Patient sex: M
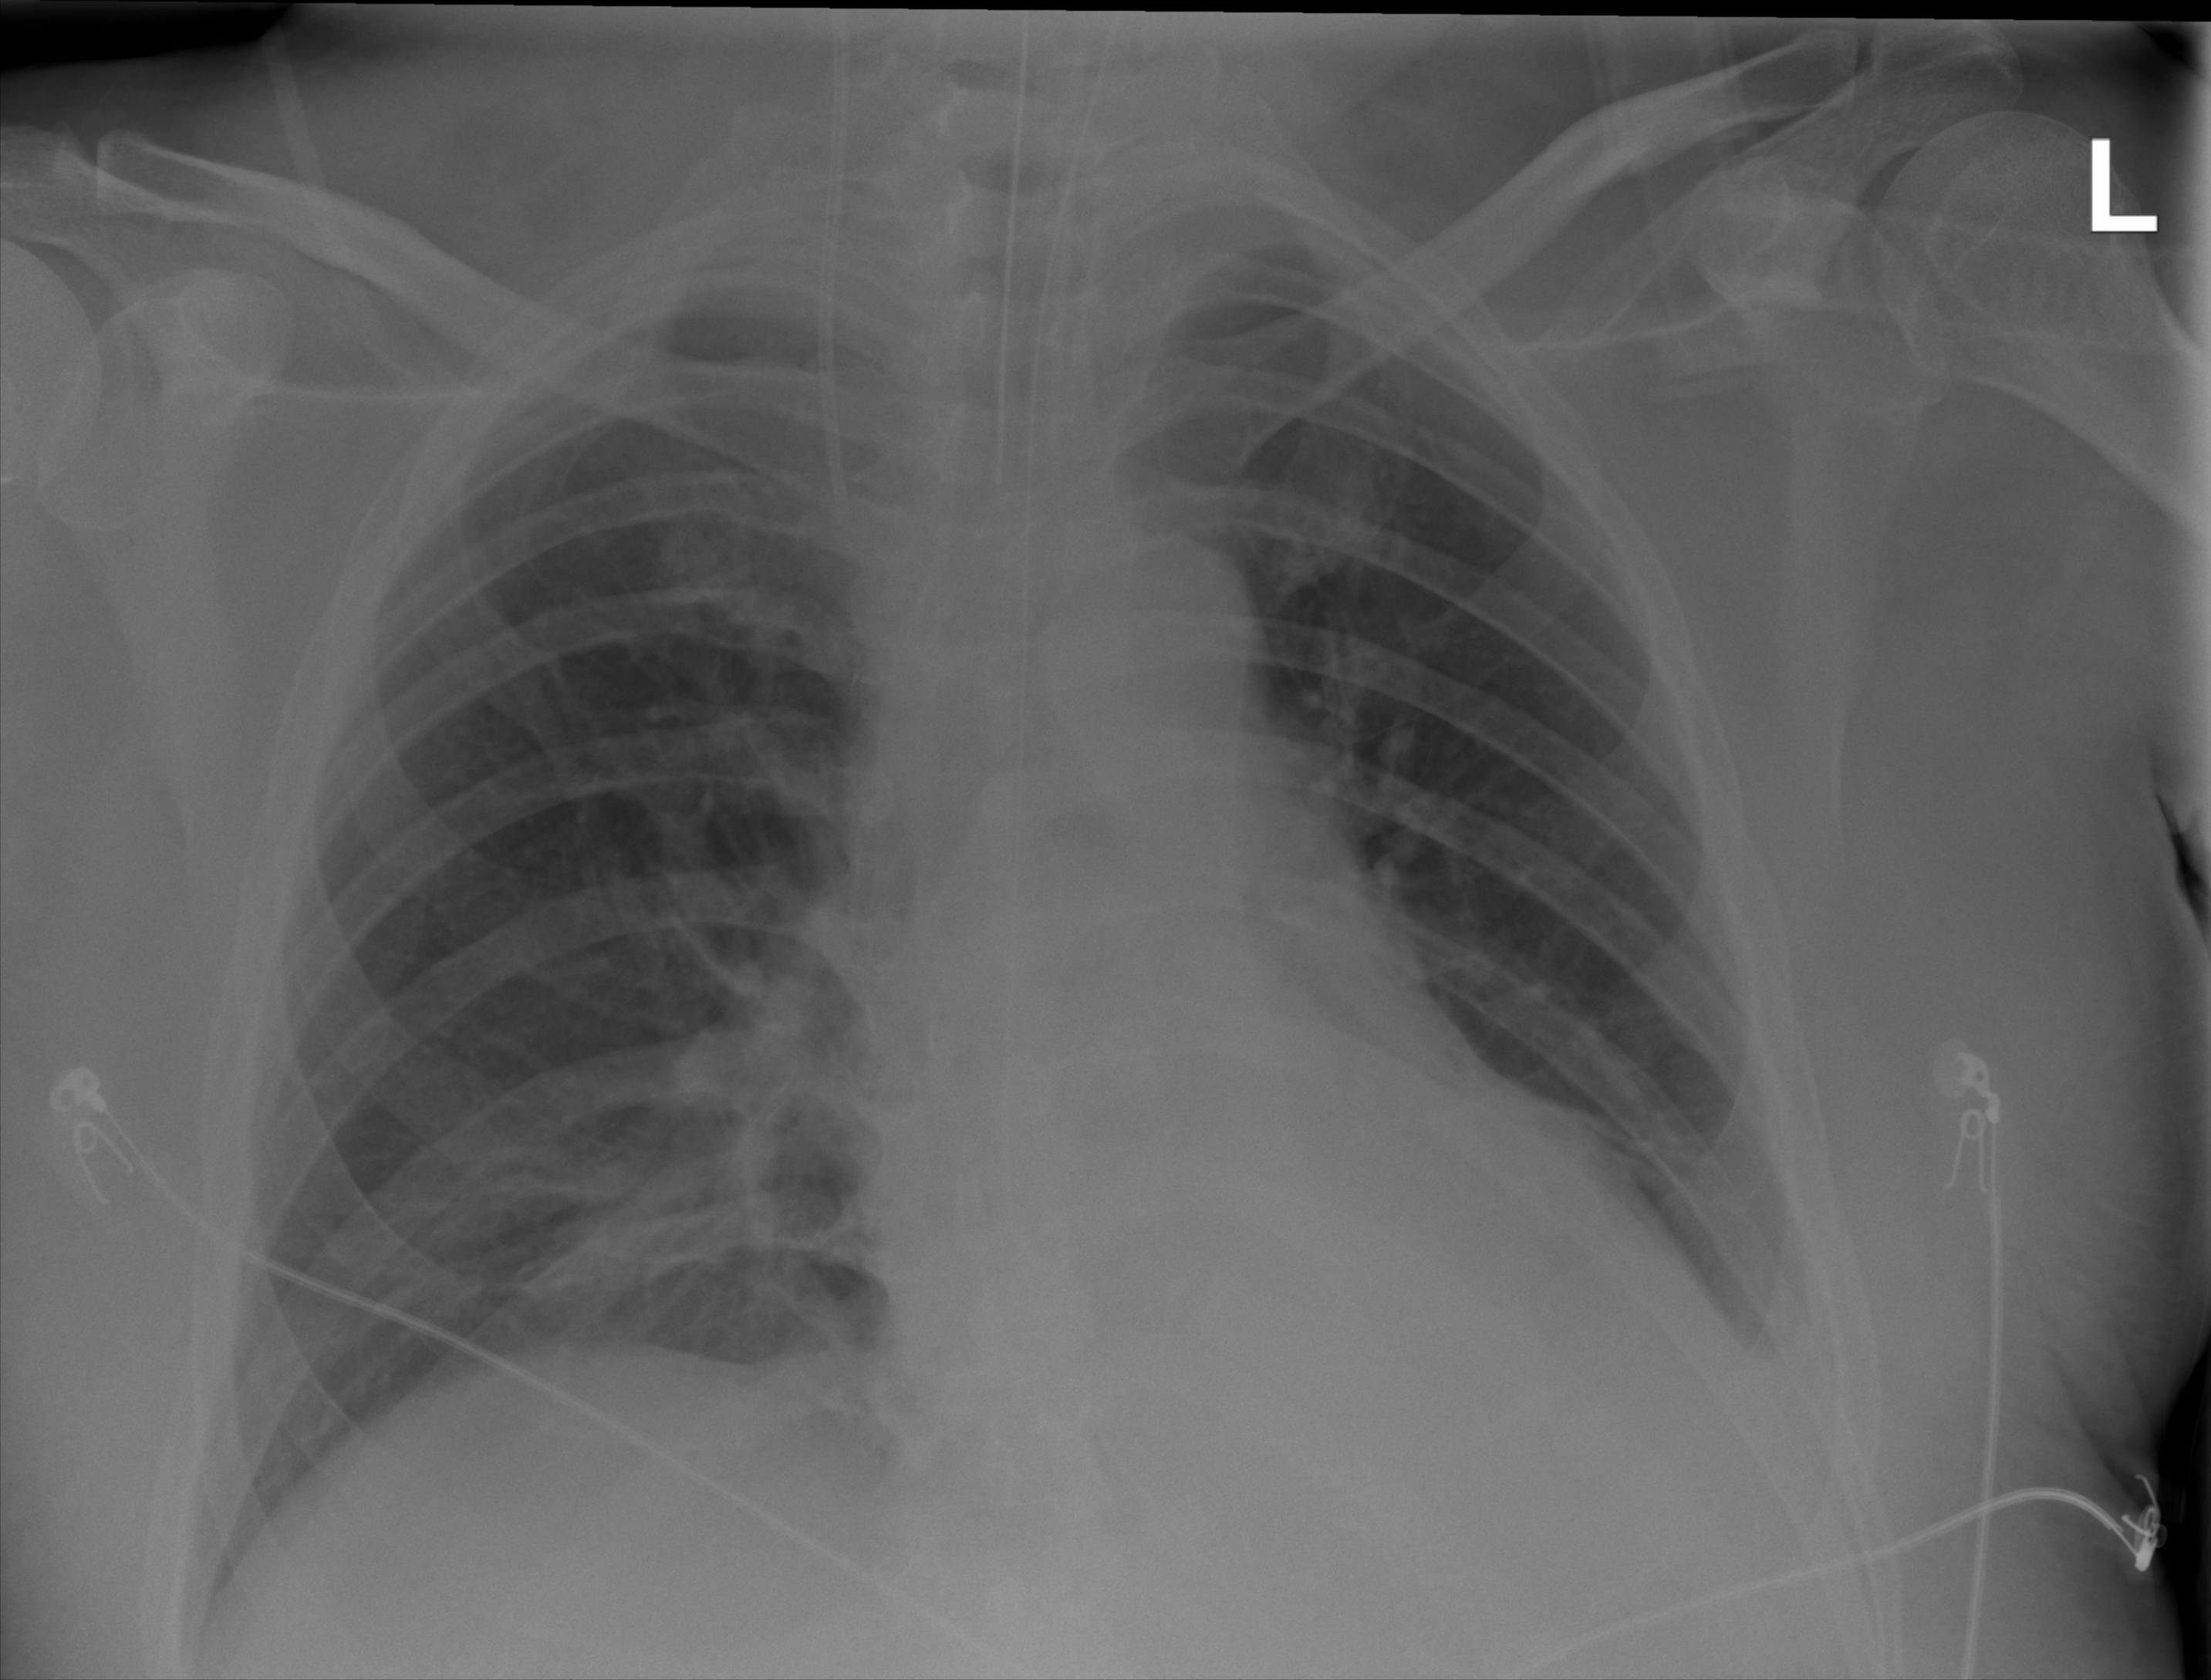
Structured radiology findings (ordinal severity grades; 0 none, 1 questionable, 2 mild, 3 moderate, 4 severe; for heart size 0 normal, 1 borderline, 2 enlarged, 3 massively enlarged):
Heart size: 0
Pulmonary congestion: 0
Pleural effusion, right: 0
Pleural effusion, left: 2
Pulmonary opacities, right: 0
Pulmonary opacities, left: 0
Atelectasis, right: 2
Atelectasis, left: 2